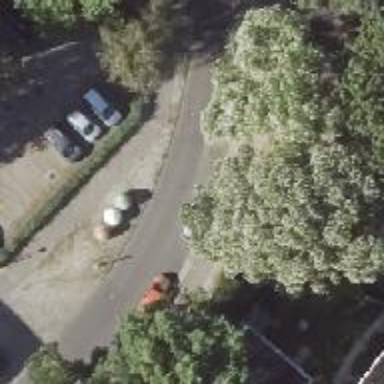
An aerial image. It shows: Residential road with parallel on-street parking. The road has asphalt surface with separate sidewalk.